Field crop: maize
Growth stage: 2
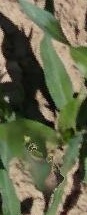
Species: maize